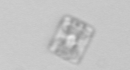
Label: Bacillariophyceae_morphotype1